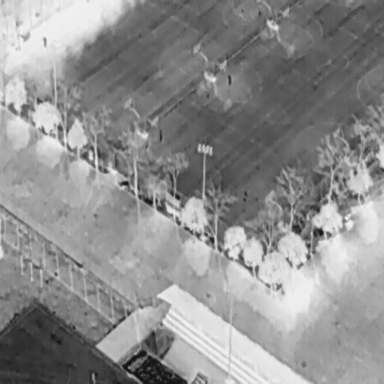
There are four People in the infrared image.